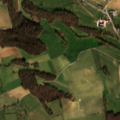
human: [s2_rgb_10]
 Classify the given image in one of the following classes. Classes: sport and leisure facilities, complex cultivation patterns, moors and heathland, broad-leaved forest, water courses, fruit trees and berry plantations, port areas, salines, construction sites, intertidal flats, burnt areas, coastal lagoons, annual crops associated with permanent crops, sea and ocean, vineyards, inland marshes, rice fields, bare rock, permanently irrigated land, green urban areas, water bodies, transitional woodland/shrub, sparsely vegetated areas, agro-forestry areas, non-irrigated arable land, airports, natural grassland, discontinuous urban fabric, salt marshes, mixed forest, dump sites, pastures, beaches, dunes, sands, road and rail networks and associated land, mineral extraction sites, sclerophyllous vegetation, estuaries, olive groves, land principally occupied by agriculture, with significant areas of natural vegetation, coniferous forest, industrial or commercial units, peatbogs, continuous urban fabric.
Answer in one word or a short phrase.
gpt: non-irrigated arable land, pastures, land principally occupied by agriculture, with significant areas of natural vegetation, broad-leaved forest